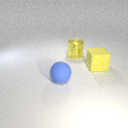
large yellow metal cylinder to the left of large yellow rubber cube